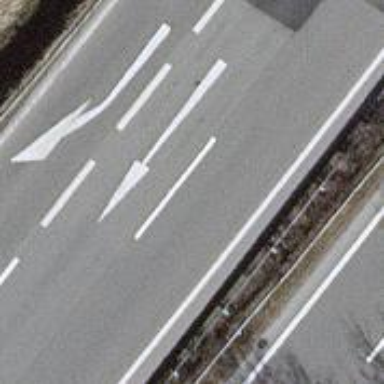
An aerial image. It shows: Motorway junction.